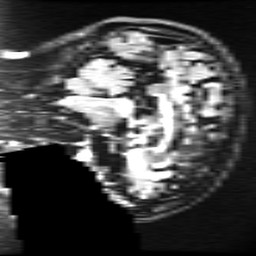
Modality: FLAIR
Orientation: sagittal
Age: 59
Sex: female
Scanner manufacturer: ge
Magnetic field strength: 3 T
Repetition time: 11 s
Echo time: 0.1497 s